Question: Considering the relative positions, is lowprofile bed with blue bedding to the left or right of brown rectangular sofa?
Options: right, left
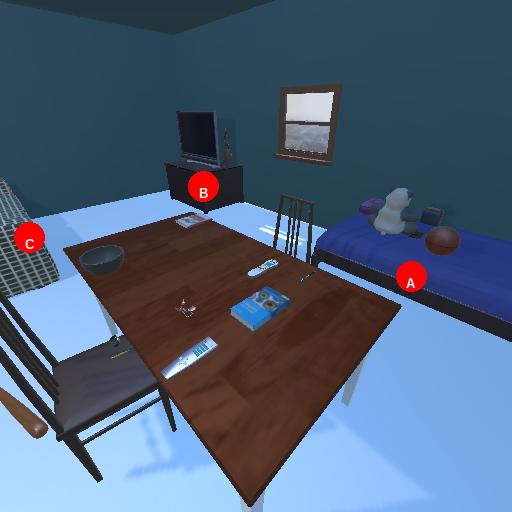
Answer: right